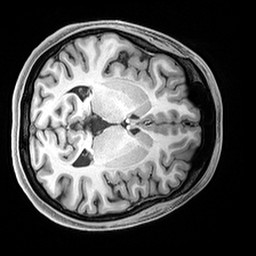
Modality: T1w
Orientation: axial
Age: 19
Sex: female
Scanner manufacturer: siemens
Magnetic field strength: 3 T
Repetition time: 2.4 s
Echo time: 0.00217 s